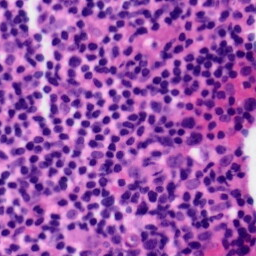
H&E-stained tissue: Tonsil